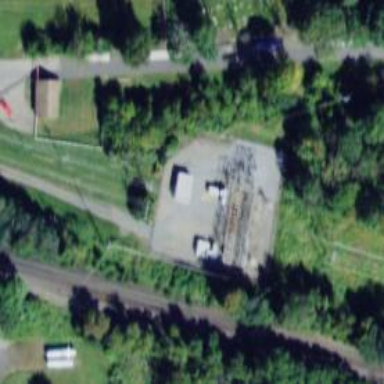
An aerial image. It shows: Substation for power supply.